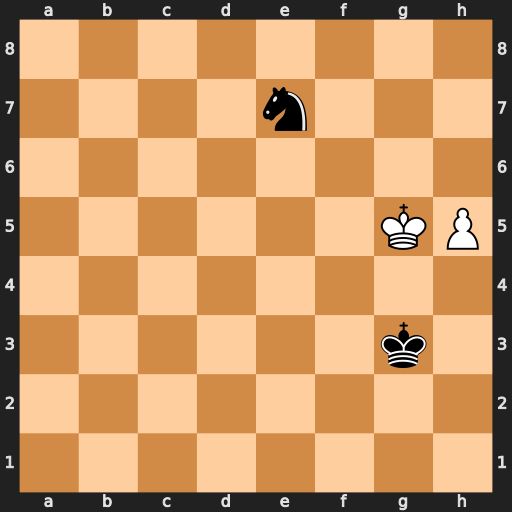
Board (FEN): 8/4n3/8/6KP/8/6k1/8/8
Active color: w
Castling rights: -
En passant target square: -
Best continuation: h6 Kf3 h7